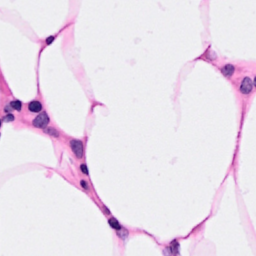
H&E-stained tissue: Breast